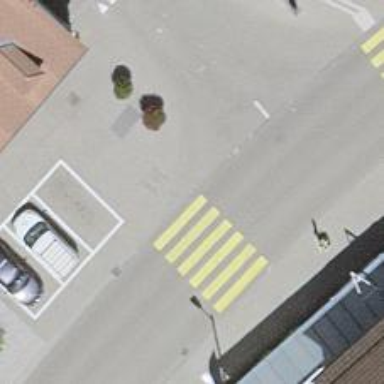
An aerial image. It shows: Marked crossing with zebra markings.